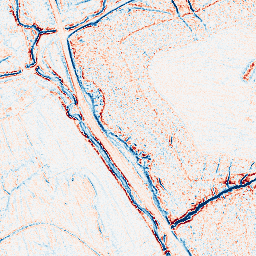
Category: edge_preserving
Decomposition family: anisotropic_diffusion
Decomposition parameters: iterations: 5
kappa: 100
gamma: 0.15
Upsampling method: quadratic
Upsampling parameters: scale: 4
Upsampling scale: 4